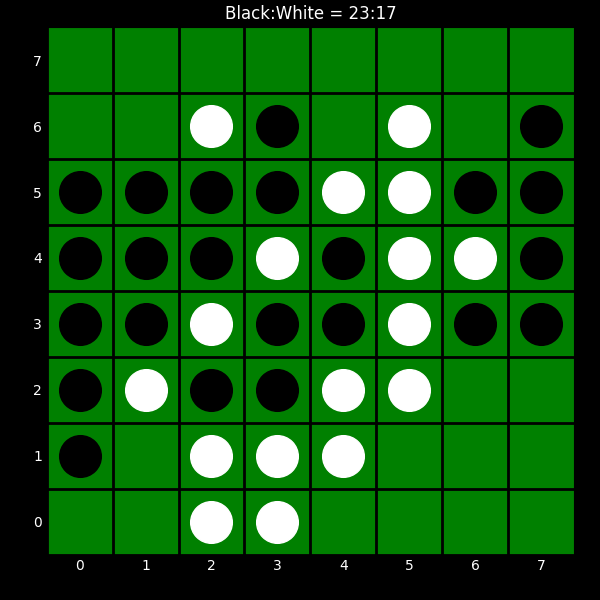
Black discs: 23
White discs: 17